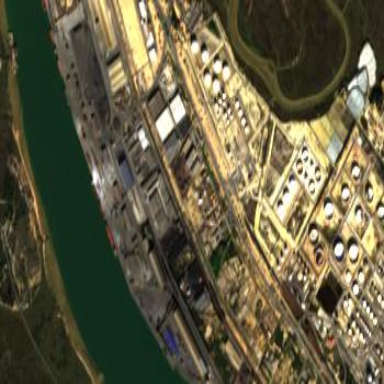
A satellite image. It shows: Industrial area designated as port.